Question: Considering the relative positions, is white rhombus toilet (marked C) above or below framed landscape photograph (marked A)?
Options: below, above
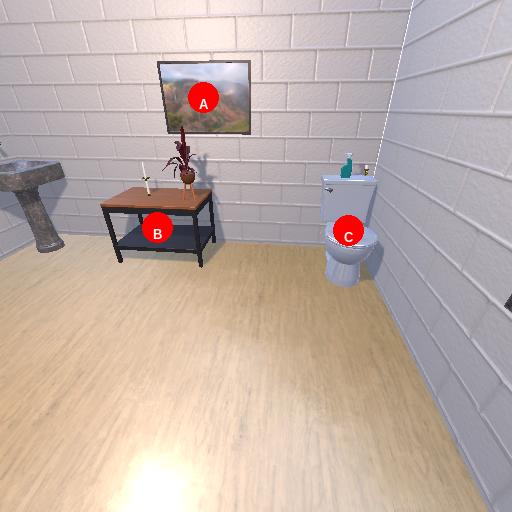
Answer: below